Interaction volume radius: 10 \u00c5
Interaction volume height: 10 \u00c5
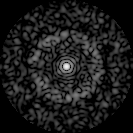
Disorder parameter: 0.828